Question: I am aware that by default Java does not have the so-called 'eval' (what I pronounce as "evil") method. This sounds like a bad thing--knowing you do not have something which so many others do. But even worse seems being notified that you have it.
My question is: What is solid reasoning behind it? I mean, Google'ing this just returns a massive amount of old data and bogus reasons--even if there is an answer that I'm looking for, I can't filter it from people who are just throwing generic tag-words around.
I'm not interested in answers that are telling me how to get around that; I can do that myself:
### Using Bean Scripting Framework (BSF)
File 'sample.py' (in 'py' folder) contents:
'''
def factorial(n):
return reduce(lambda x, y:x * y, range(1, n + 1))
'''
And Java code:
'''
ScriptEngine engine = new ScriptEngineManager().getEngineByName("jython");
engine.eval(new FileReader("py" + java.io.File.separator + "sample.py"));
System.out.println(engine.eval("factorial(932)"));
'''
### Using designed bridges like JLink

This is equivalent to:
'''
String expr = "N[Integrate[E^(2 y^5)/(2 x^3), {x, 4, 7}, {y, 2, 3}]]";
System.out.println(MM.Eval(expr));
//Output: 1.5187560850359461*^206 + 4.2210685420287355*^190*I
'''
### Other methods
- - - - - - - - 'Runtime.getRuntime().exec'
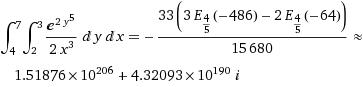
Answer: "eval" is only available in scripting languages, because it uses the same interpreter that runs the rest of the code; in such languages the feature is free and well integrated, as in scripting environment it makes little difference if you run a string or a "real" function.
In copiled languages, adding "eval" would mean bundling the whole compiler - which would defy the purpose of compiling. No compiled language I know (even dynamic ones, like ActionScrip3) has eval.
Incidentally, the easiest way to eval in Java is the one you forgot to mention: JRE 1.6 comes with Javascript engine, so you can eval any Javascript in two lines of code. You could even argue that the presuposition of your question is false. .